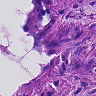
Metastatic tissue present: yes